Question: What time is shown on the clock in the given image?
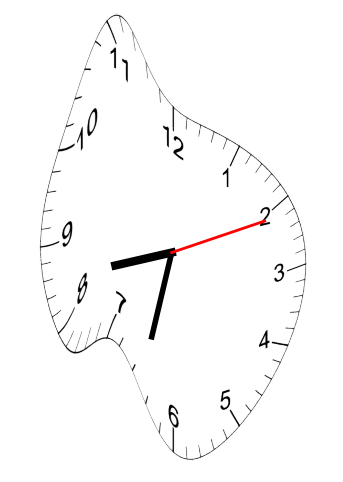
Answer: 08:32:11